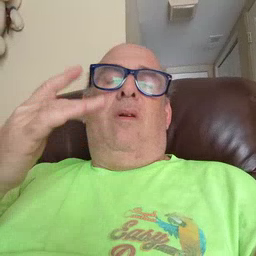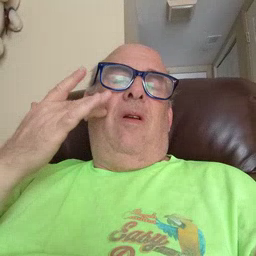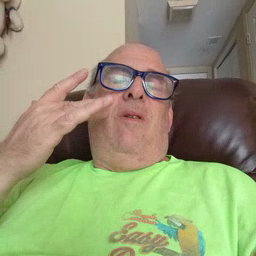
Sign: if